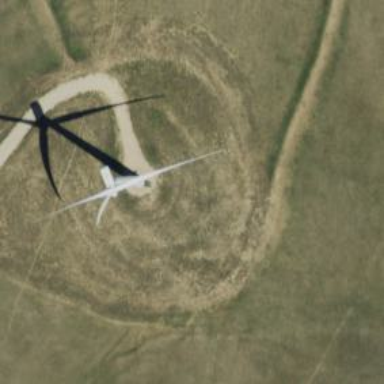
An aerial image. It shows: Wind generator in the form of horizontal axis wind turbine.